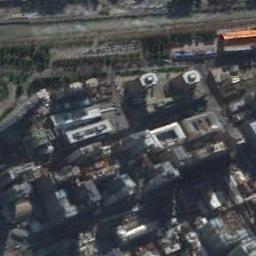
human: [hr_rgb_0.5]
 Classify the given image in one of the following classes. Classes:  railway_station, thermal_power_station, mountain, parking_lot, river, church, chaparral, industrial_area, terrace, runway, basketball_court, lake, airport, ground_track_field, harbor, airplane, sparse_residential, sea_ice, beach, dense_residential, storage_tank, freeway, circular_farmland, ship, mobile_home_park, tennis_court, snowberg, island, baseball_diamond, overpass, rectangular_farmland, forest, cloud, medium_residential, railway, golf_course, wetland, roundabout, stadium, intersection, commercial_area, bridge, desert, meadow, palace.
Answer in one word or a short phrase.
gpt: commercial_area